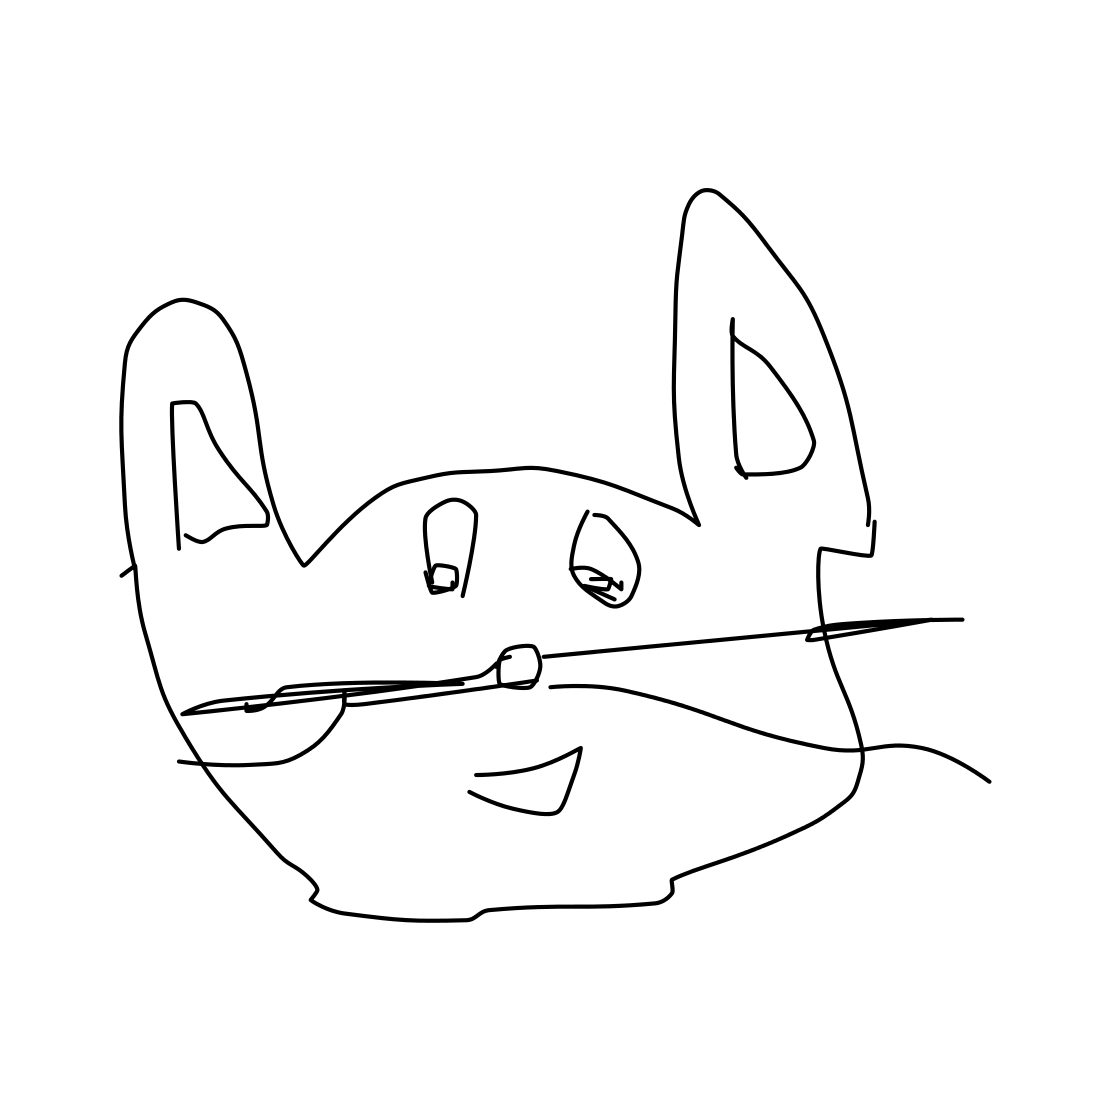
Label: rabbit